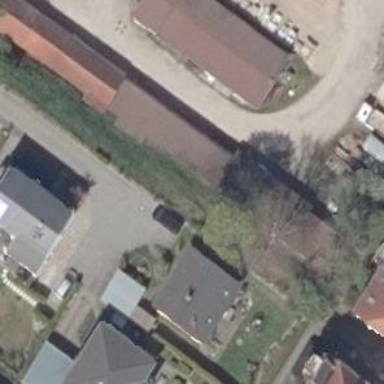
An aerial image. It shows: Residential road without sidewalk.